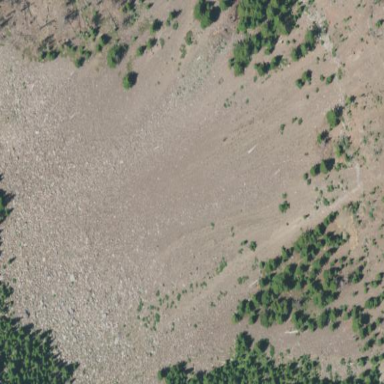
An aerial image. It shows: Scree landscape.